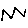
Label: zigzag